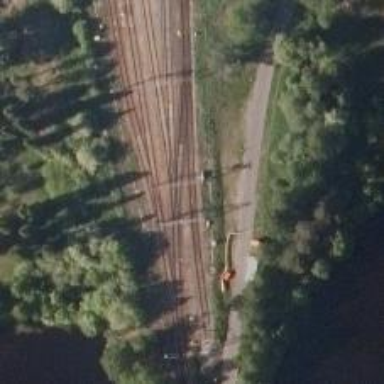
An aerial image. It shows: Rail yard with electrified contact lines for the railway.